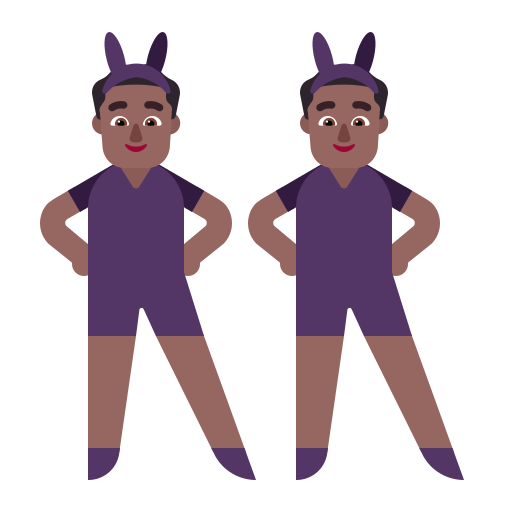
man with bunny ears flat  dark